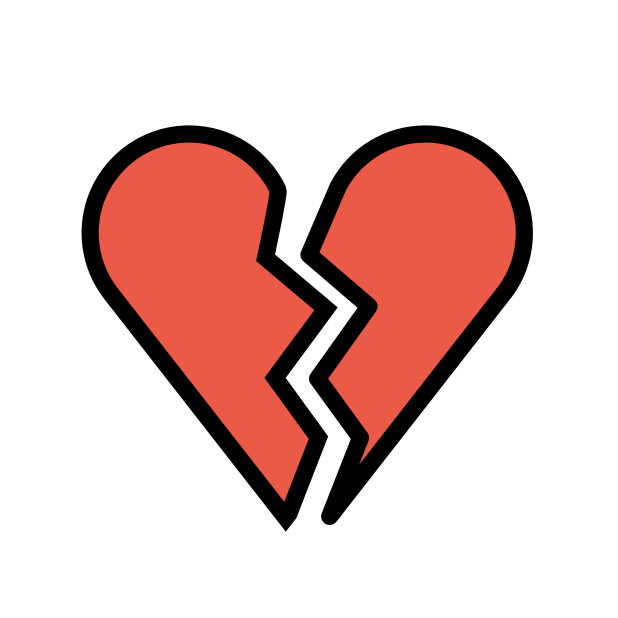
Emoji: 💔
Name: broken heart
Unicode: 0x1f494